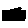
Label: bird